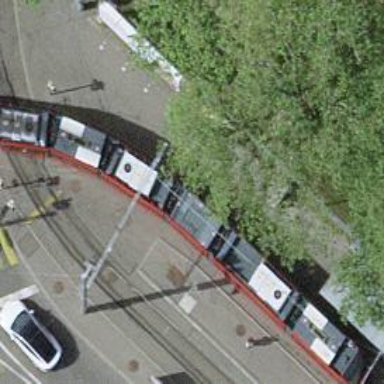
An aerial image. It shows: Bus stop with tram facilities. The stop includes tram stop position for public transport.